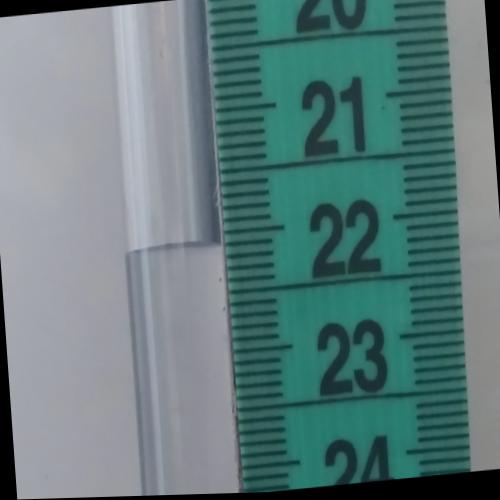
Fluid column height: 22.1 cm